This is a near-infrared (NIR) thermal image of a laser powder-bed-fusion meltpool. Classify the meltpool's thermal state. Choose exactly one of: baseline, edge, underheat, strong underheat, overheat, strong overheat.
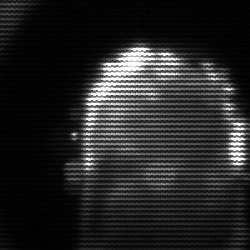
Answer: baseline